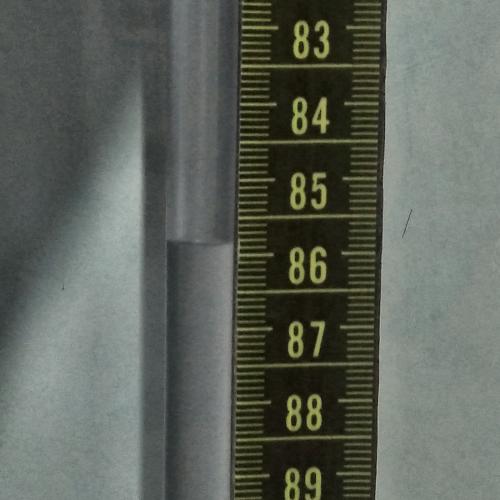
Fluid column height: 85.9 cm